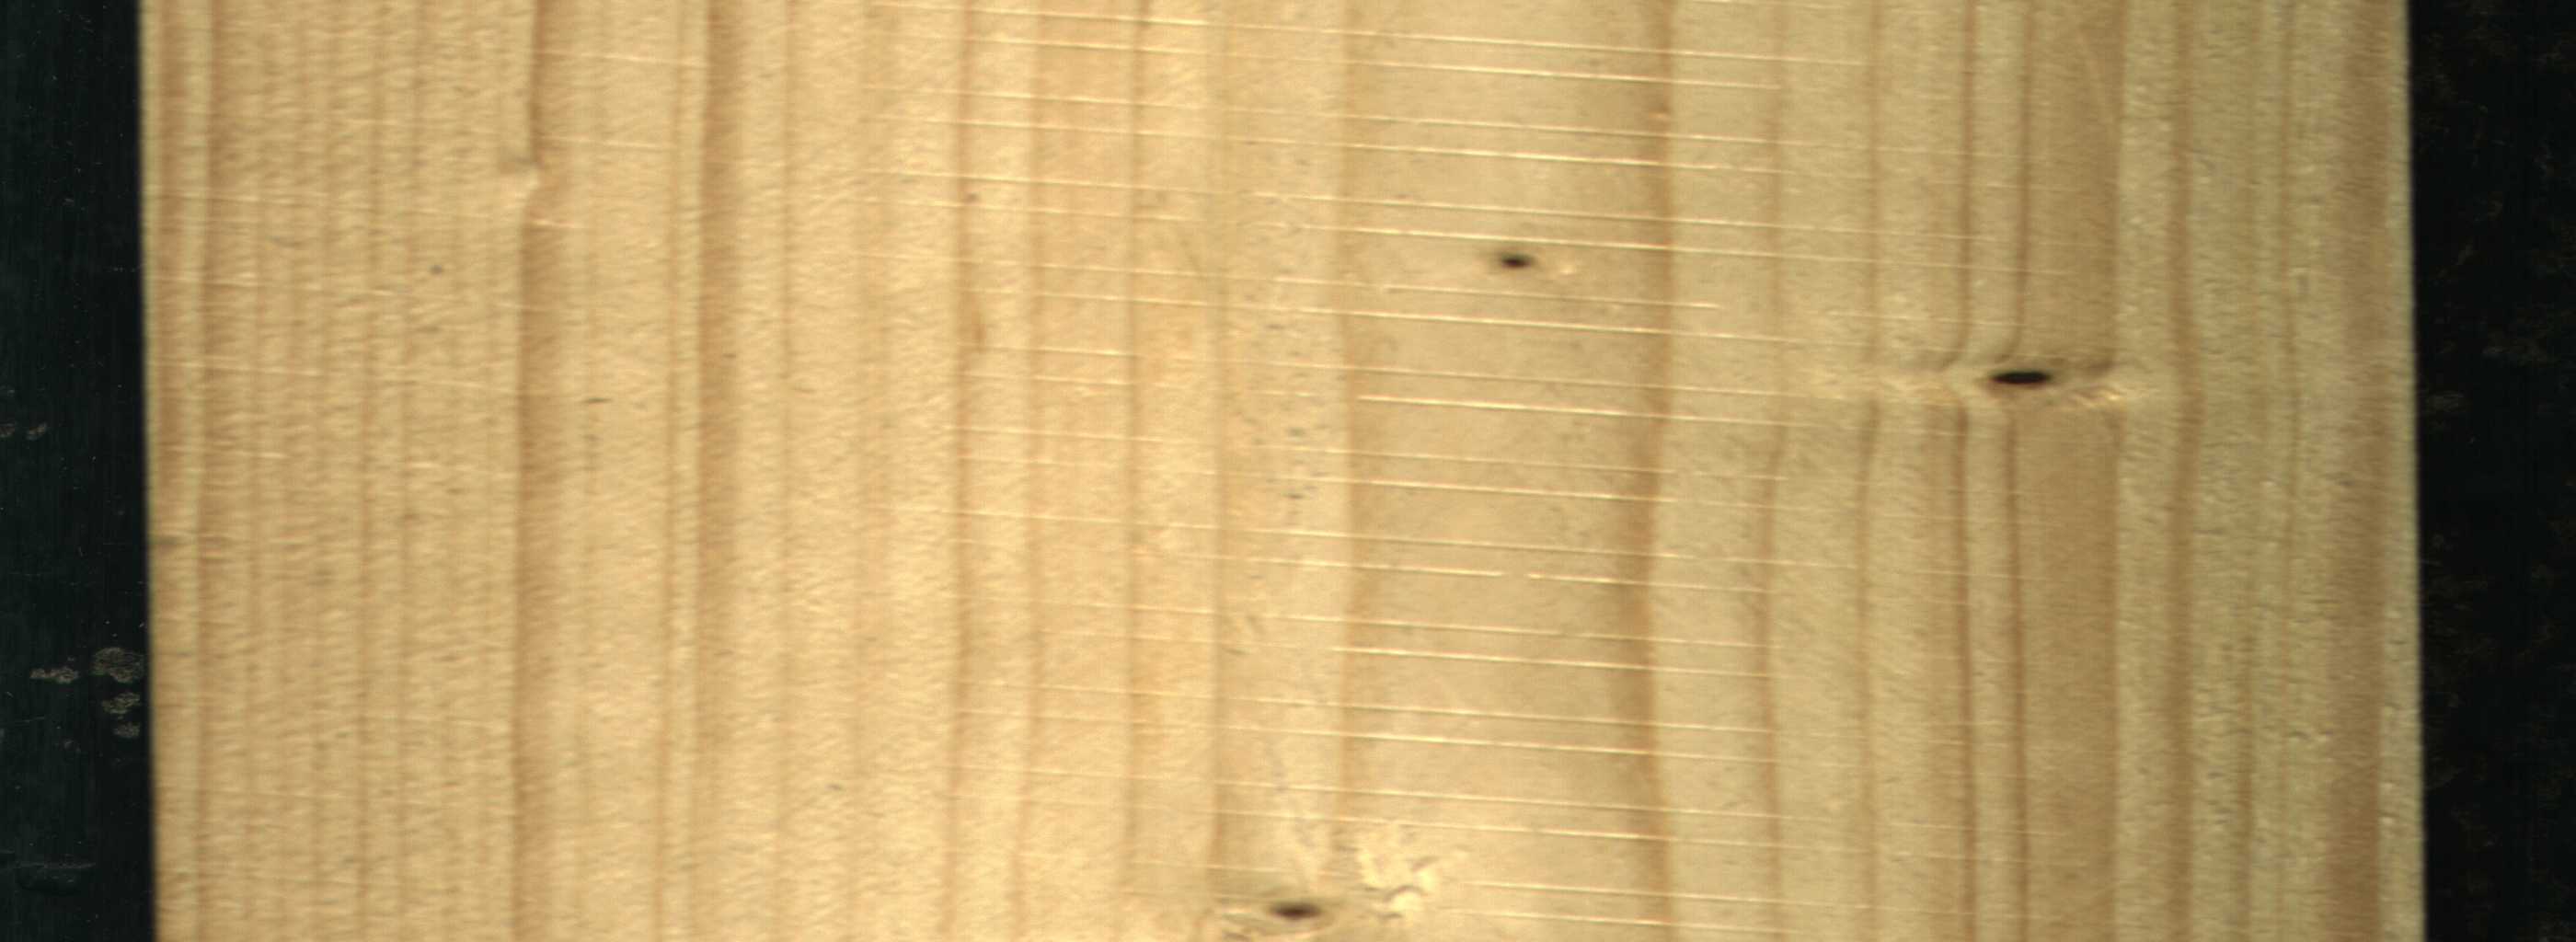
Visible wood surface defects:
Dead_Knot
Dead_Knot
Live_Knot